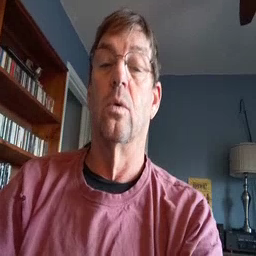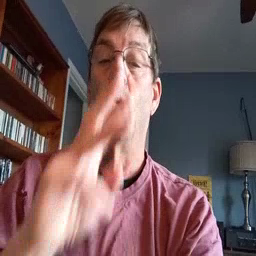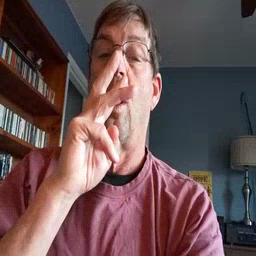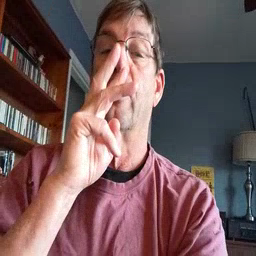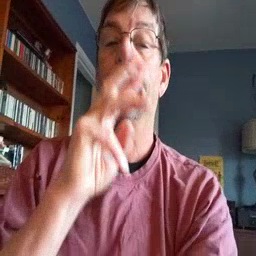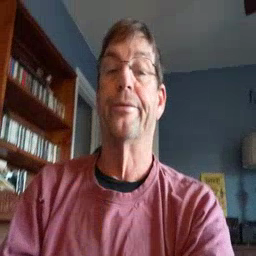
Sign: water